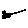
Label: cat